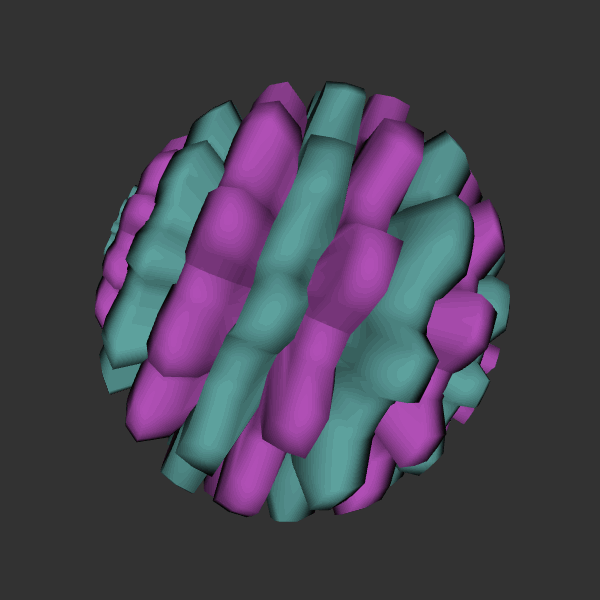
Background: dark